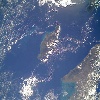
Label: water